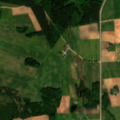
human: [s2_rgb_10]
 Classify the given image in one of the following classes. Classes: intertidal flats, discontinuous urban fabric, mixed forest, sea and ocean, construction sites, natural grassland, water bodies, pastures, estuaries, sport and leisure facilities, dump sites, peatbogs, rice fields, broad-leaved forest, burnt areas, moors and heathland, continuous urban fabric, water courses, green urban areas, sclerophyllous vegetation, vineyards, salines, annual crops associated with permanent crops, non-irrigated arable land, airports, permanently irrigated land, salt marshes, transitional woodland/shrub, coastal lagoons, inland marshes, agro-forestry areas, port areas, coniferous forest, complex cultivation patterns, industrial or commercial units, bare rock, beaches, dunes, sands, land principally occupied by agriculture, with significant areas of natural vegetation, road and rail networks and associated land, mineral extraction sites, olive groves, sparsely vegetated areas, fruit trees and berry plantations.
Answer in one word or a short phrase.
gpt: non-irrigated arable land, complex cultivation patterns, land principally occupied by agriculture, with significant areas of natural vegetation, coniferous forest, mixed forest